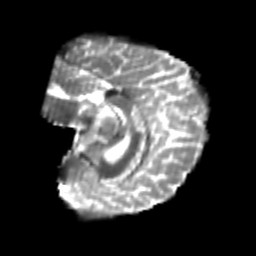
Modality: T2w
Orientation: sagittal
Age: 25
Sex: female
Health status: healthy
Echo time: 0.074 s